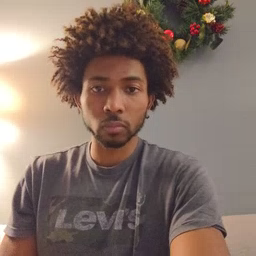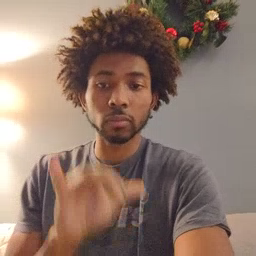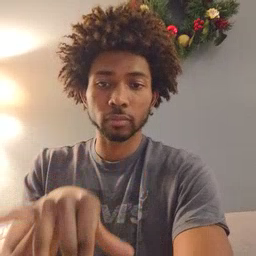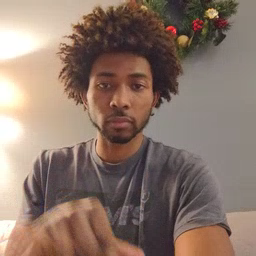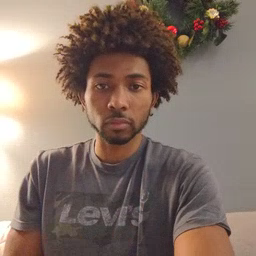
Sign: that